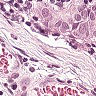
Metastatic tissue present: yes